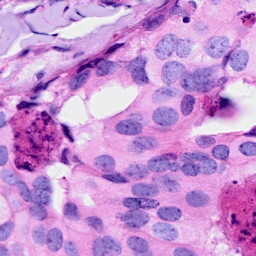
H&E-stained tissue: Breast